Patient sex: M
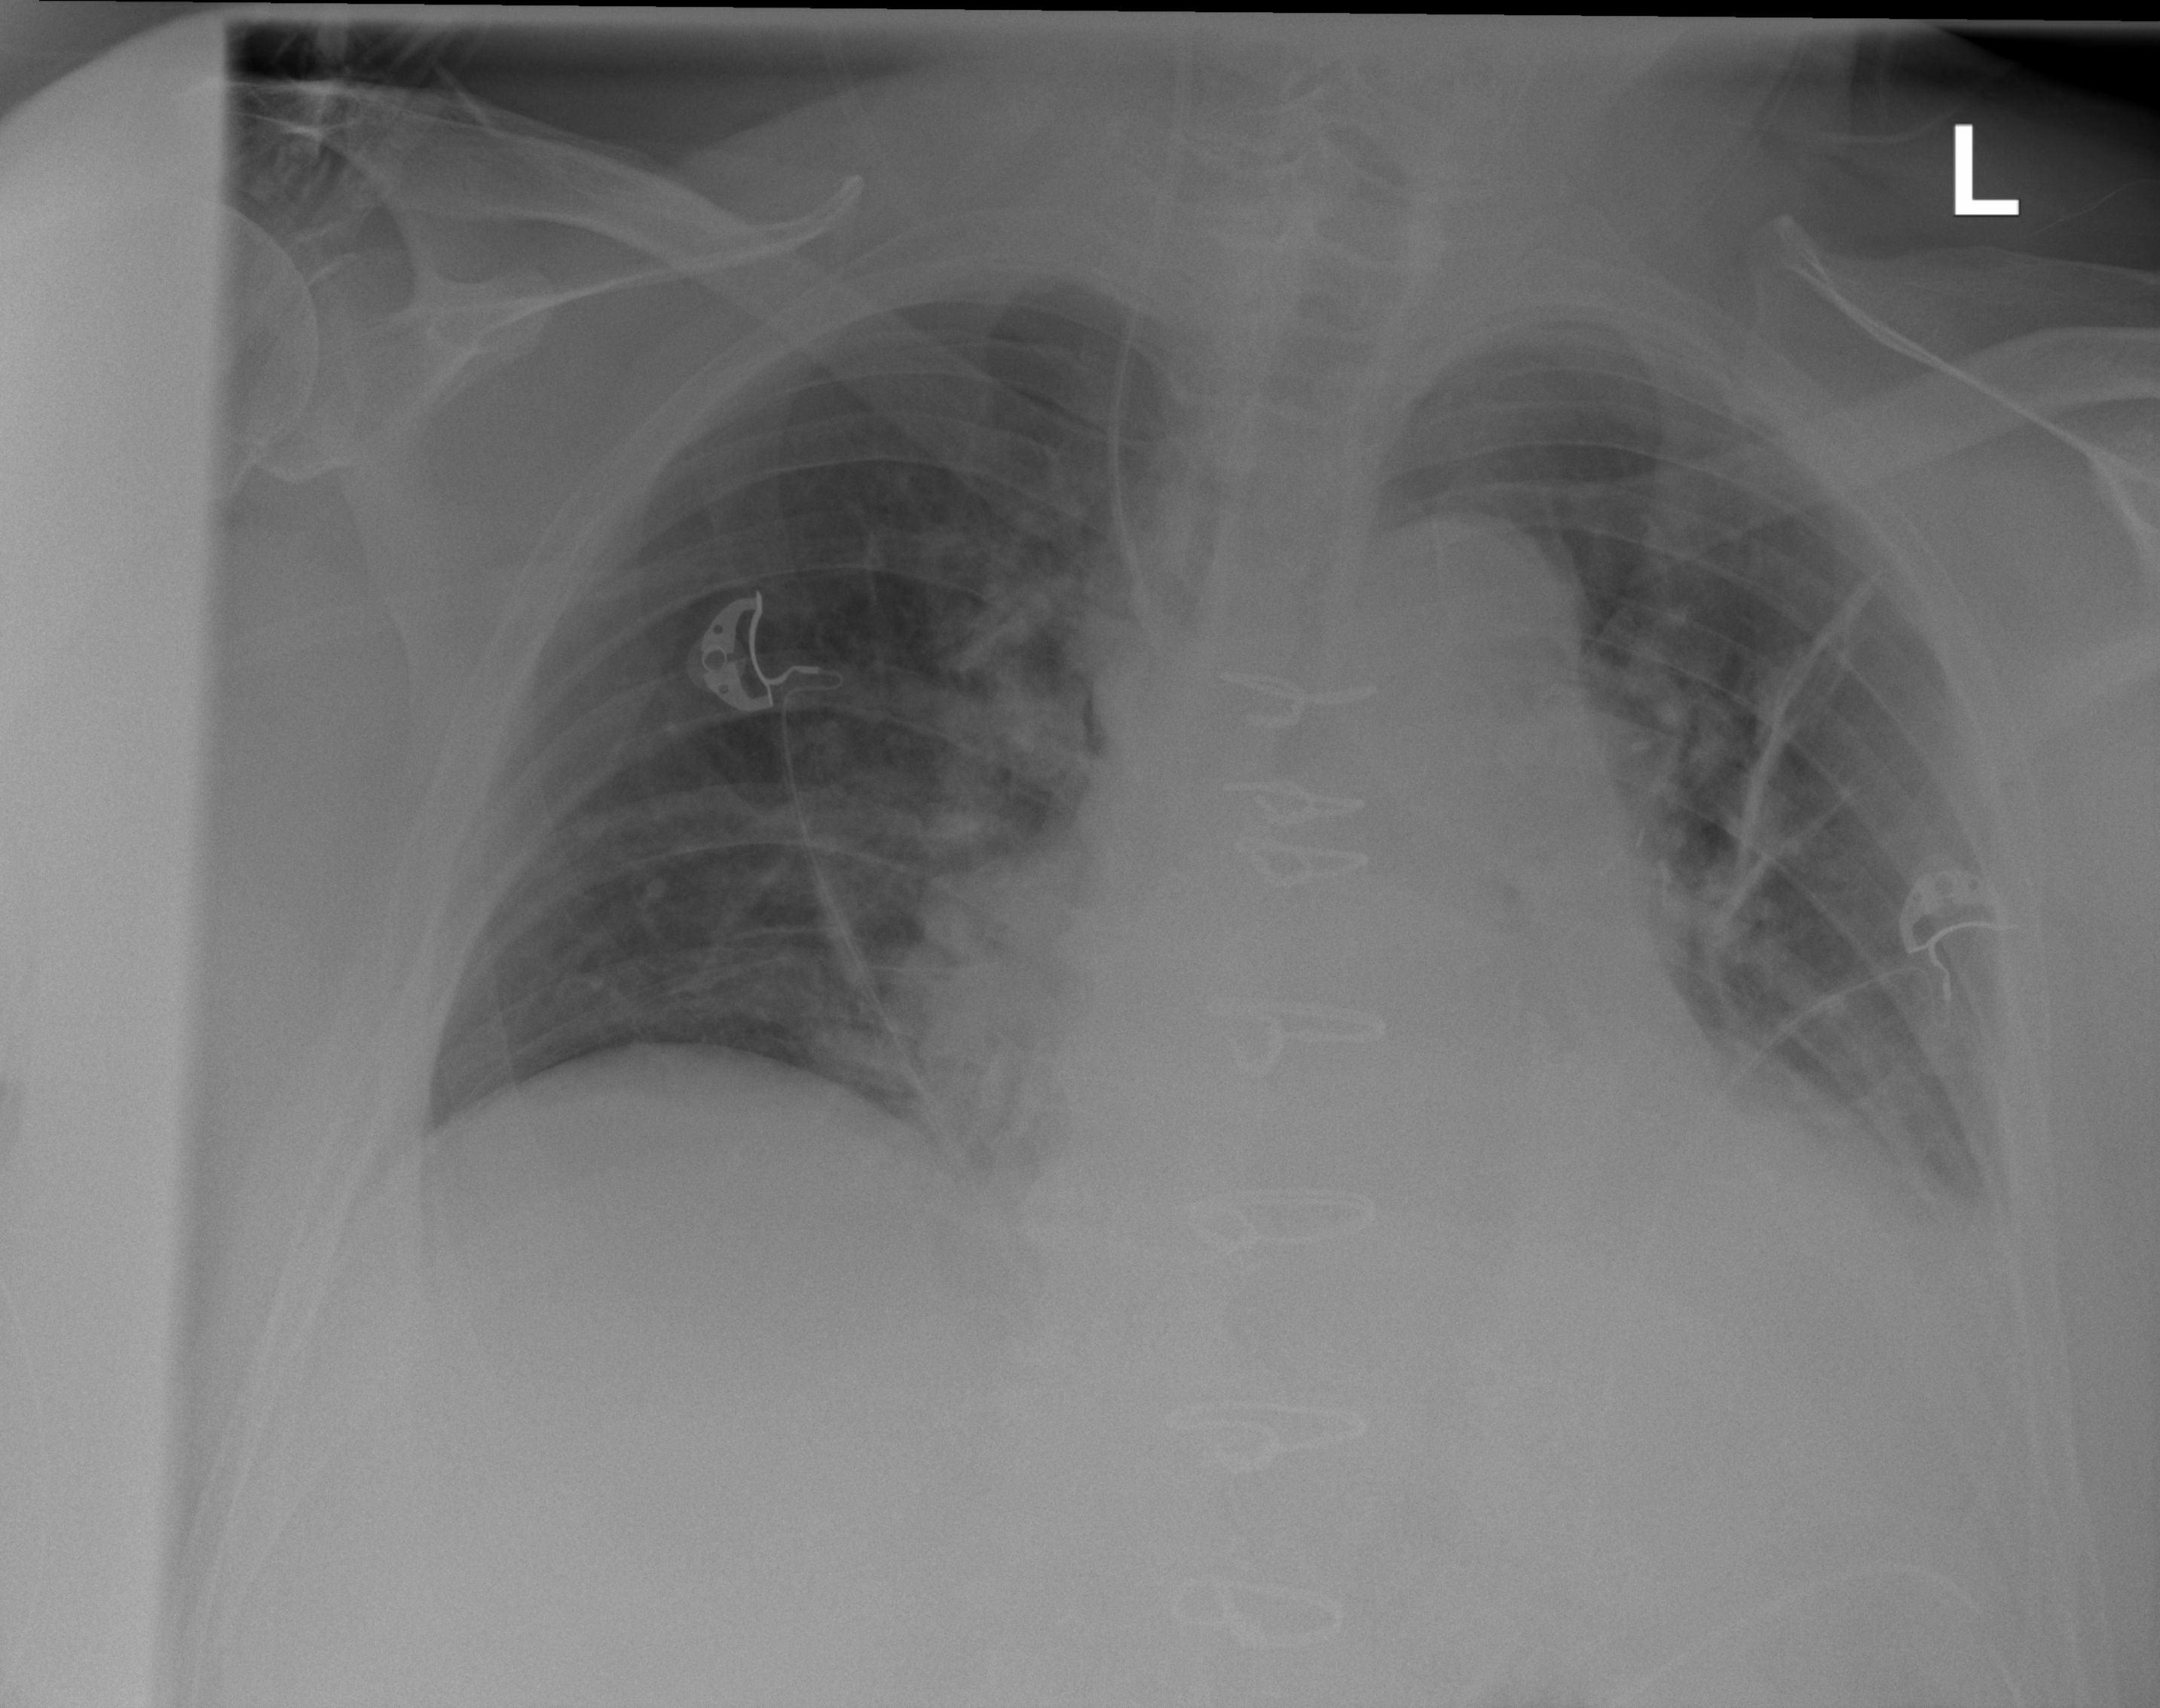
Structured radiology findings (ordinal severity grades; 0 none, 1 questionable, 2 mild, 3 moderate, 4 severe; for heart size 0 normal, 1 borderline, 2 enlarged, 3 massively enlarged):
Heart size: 2
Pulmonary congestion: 2
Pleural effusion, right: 0
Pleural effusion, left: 2
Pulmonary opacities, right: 0
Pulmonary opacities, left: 0
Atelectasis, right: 2
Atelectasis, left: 3